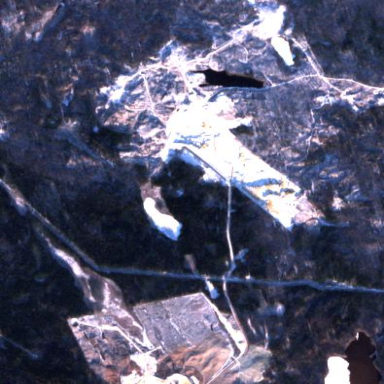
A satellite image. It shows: Quarry area.